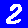
Digit: 2